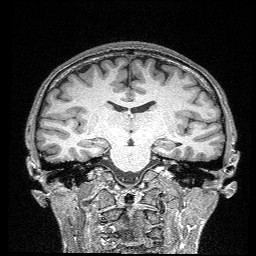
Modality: T1w
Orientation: sagittal
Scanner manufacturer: siemens
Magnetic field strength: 3 T
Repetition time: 2.25 s
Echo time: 0.00298 s